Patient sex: M
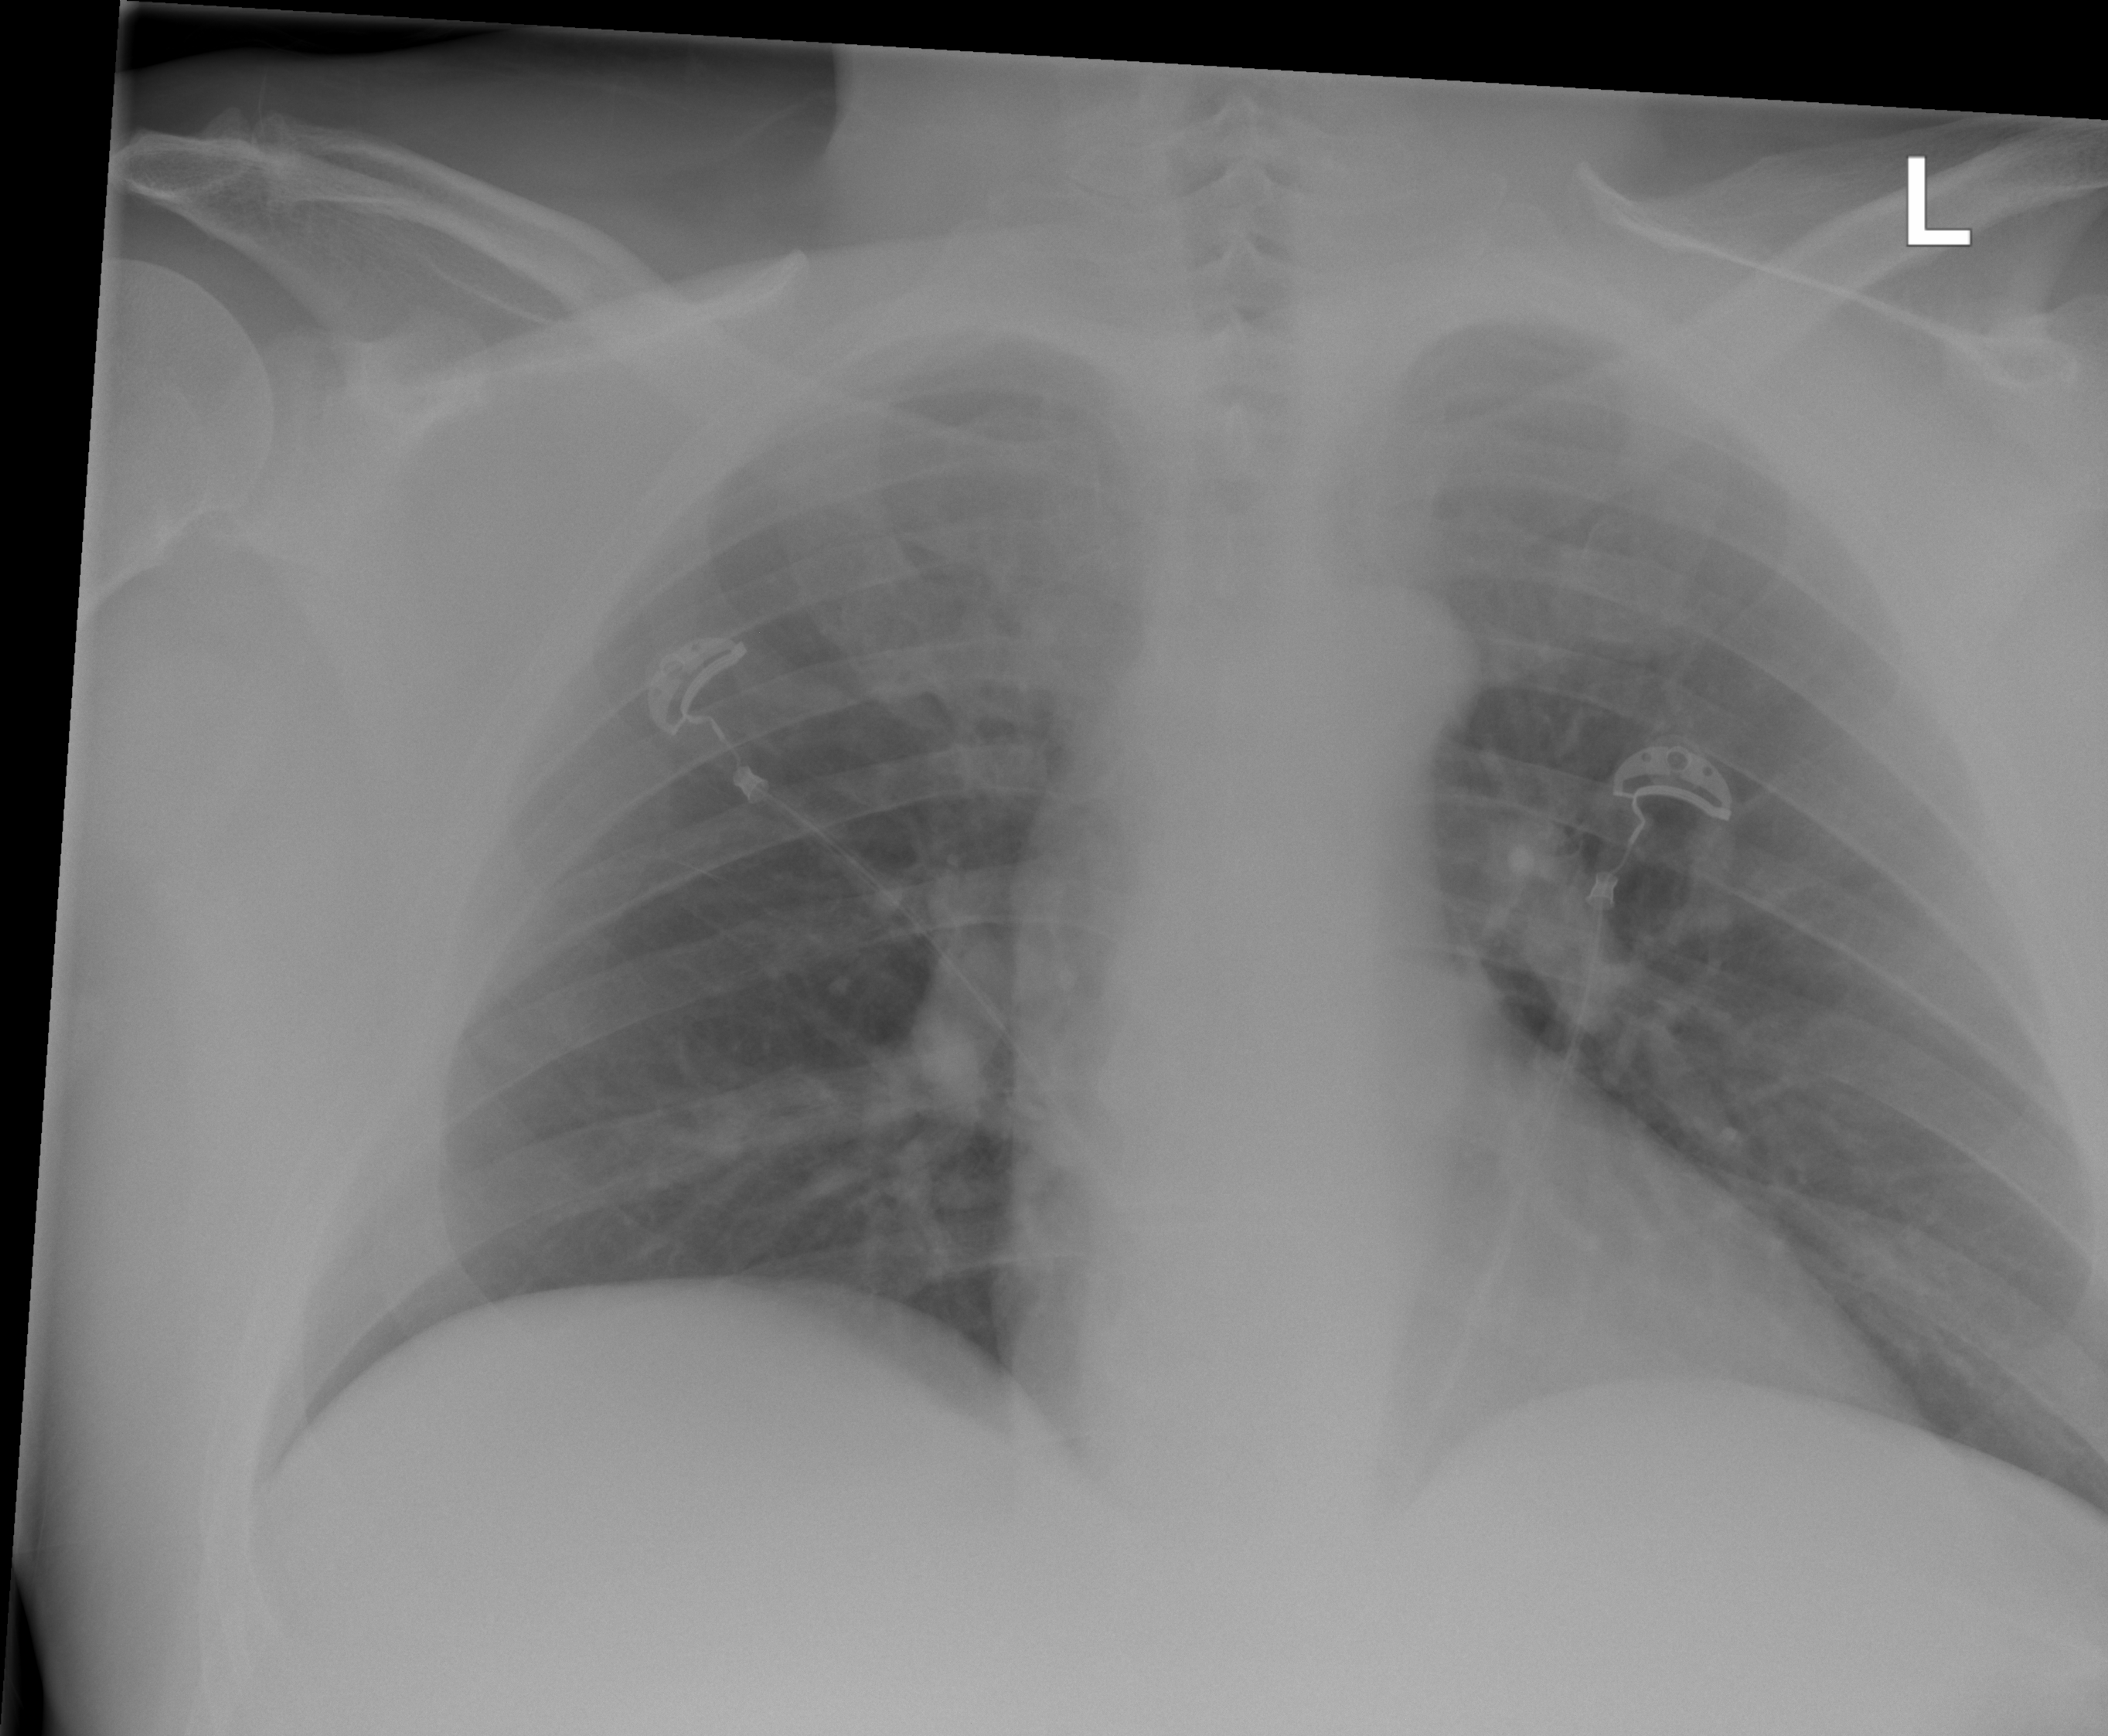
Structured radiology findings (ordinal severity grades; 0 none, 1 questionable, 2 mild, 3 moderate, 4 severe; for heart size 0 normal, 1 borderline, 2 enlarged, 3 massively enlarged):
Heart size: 0
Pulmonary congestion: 0
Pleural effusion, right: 0
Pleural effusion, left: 0
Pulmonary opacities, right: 0
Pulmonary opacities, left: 0
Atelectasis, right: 1
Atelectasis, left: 1